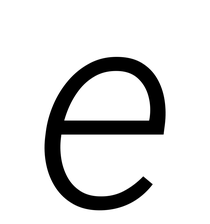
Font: Roboto-Italic_Light_Italic